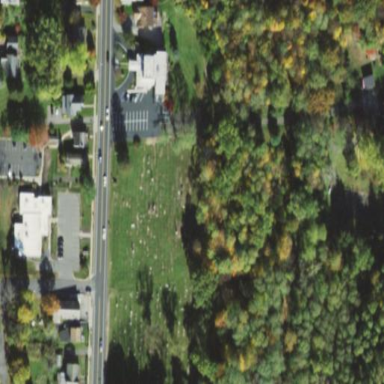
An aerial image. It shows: Cemetery.